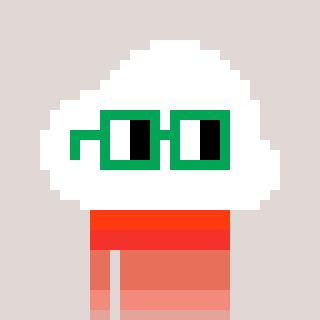
a pixel art character with square green glasses, a cloud-shaped head and a orange-colored body on a warm background